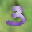
Label: 3